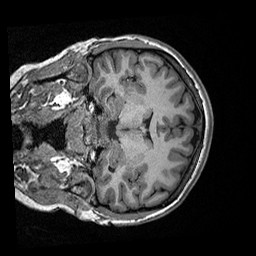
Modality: T1w
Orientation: coronal
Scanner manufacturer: ge
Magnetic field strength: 3 T
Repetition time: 2.349 s
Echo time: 0.002968 s